The image is the raw time-domain waveform of a rolling-element bearing's vibration signal. Classify the bearing condition as one of: normal, inner_race, outer_race, ball.
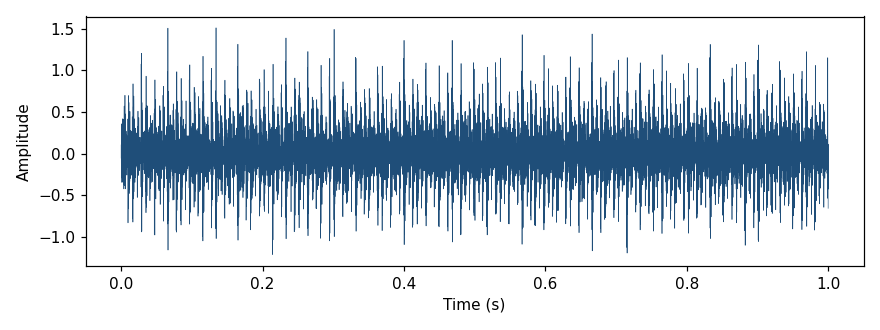
Answer: inner_race